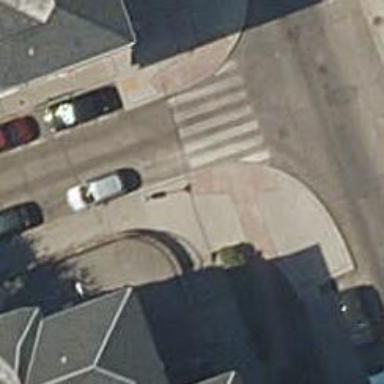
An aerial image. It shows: Uncontrolled road crossing with markings.